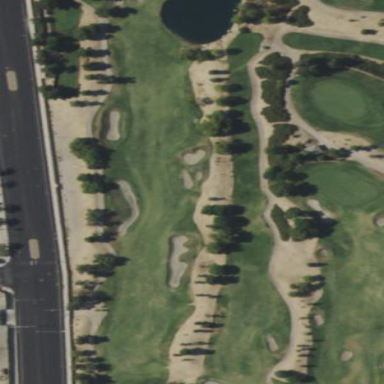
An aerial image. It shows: Rough area on grassy golf course.